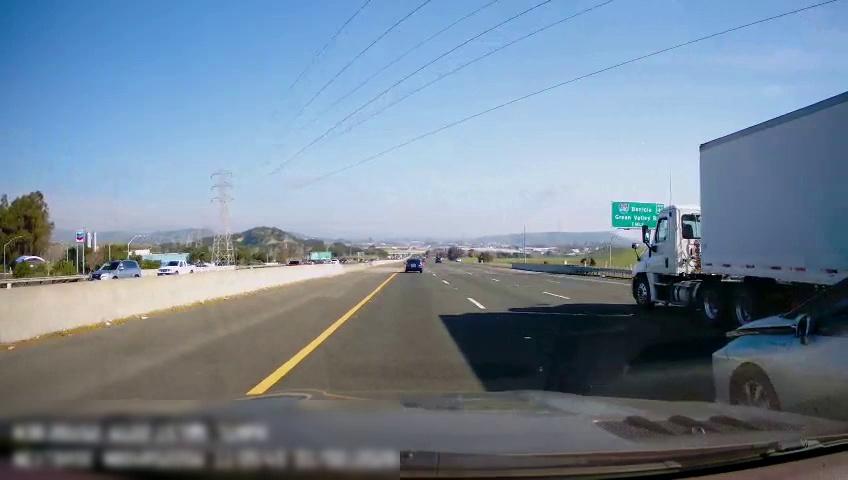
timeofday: Day
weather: Sunny
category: Drivable Space
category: Vehicles | Other LV
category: Vehicles | Car
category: Vehicles | Car
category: Vehicles | Truck
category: Vehicles | SUV
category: Lanes | Current Lane
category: Lanes | Current Lane
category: Lanes | Alternate Lane
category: Lanes | Alternate Lane
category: Lanes | Alternate Lane
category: Traffic | Signs
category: Traffic | Signs